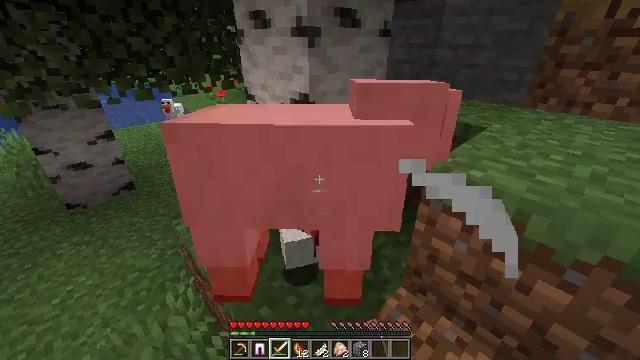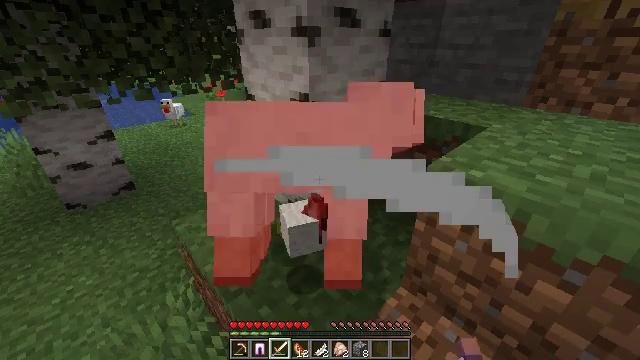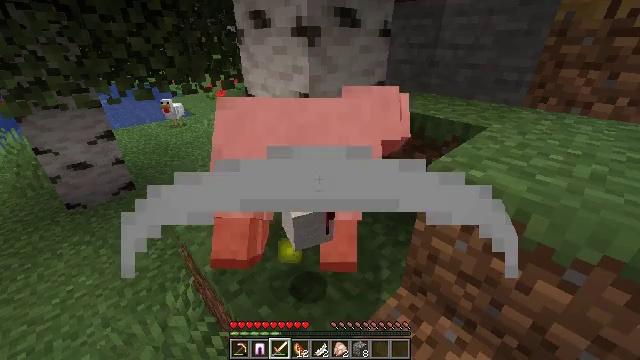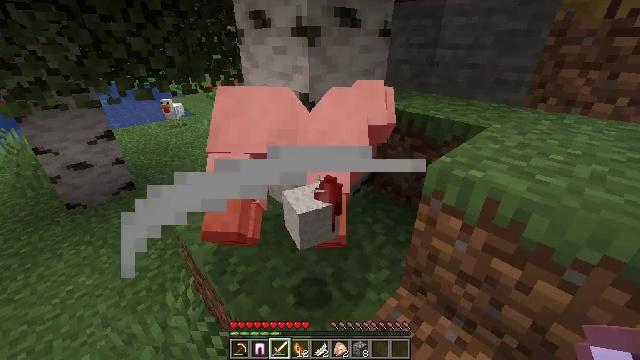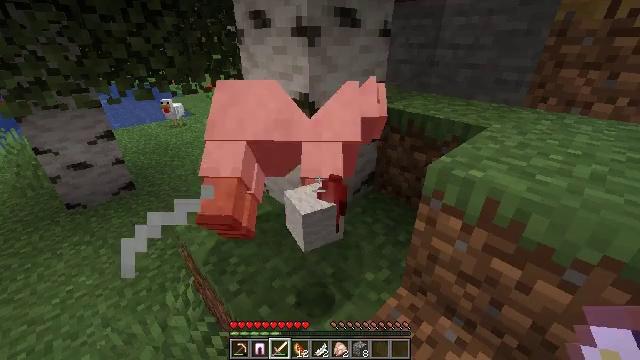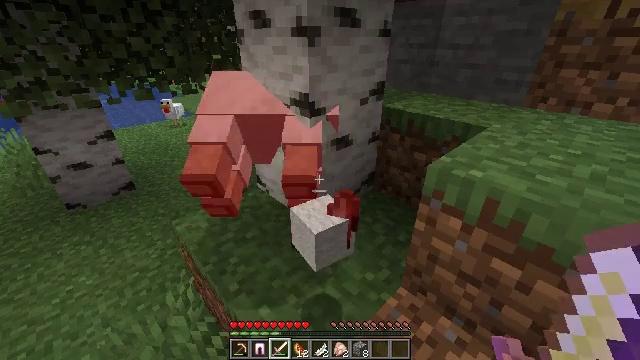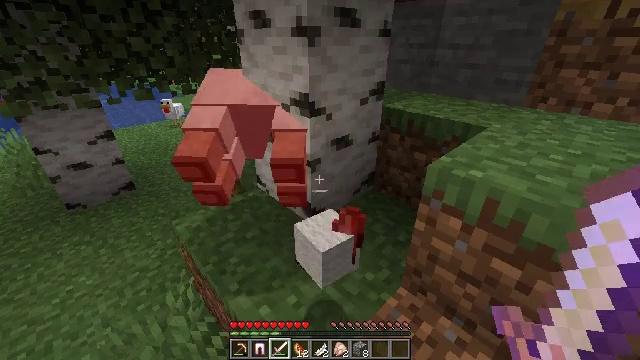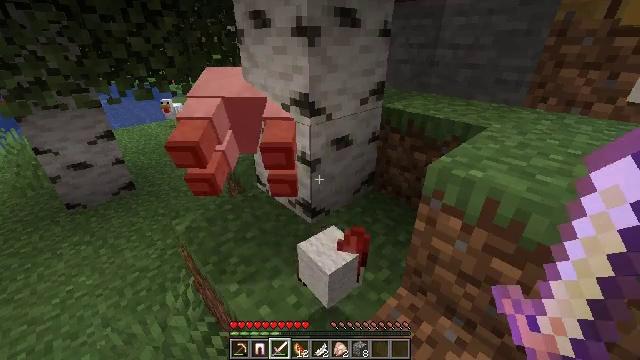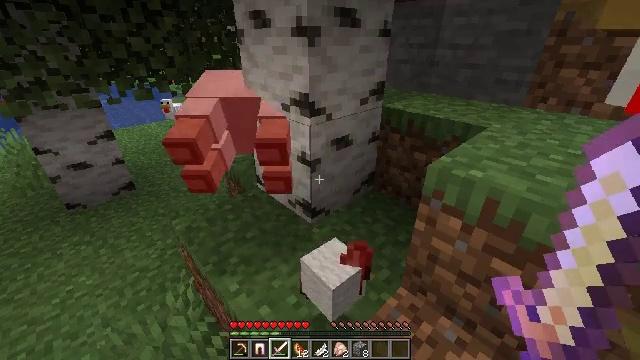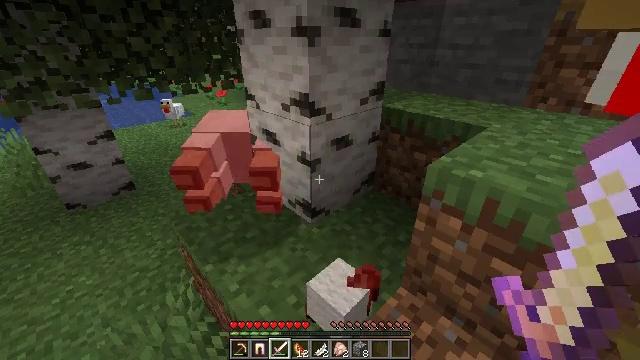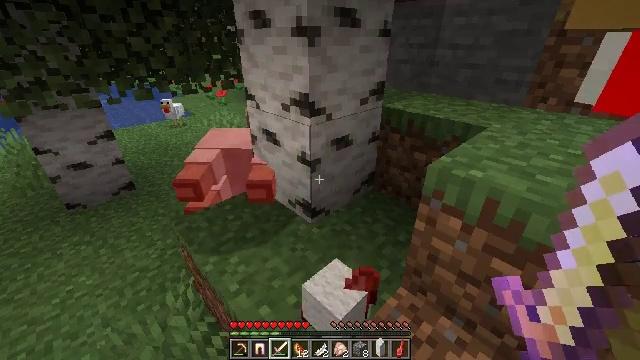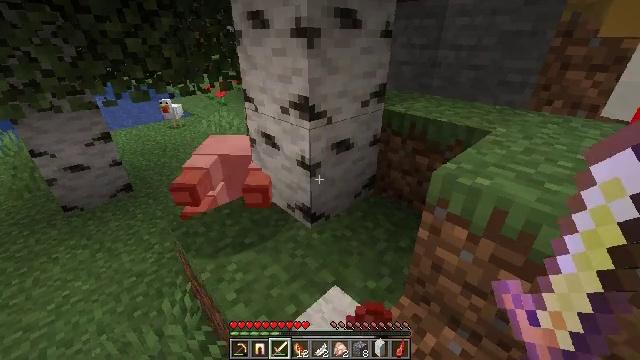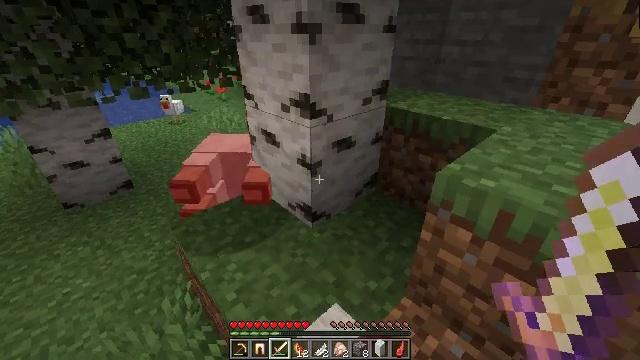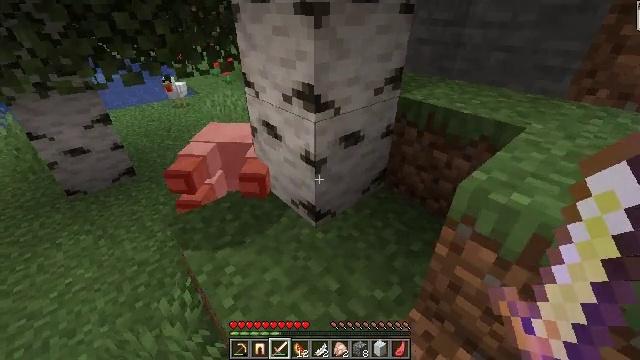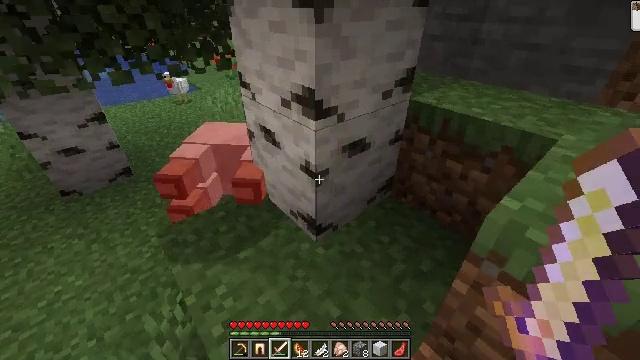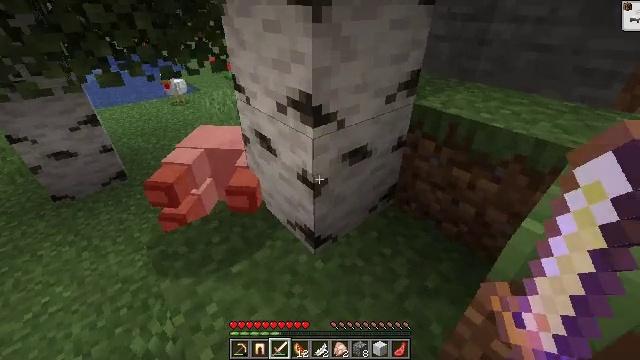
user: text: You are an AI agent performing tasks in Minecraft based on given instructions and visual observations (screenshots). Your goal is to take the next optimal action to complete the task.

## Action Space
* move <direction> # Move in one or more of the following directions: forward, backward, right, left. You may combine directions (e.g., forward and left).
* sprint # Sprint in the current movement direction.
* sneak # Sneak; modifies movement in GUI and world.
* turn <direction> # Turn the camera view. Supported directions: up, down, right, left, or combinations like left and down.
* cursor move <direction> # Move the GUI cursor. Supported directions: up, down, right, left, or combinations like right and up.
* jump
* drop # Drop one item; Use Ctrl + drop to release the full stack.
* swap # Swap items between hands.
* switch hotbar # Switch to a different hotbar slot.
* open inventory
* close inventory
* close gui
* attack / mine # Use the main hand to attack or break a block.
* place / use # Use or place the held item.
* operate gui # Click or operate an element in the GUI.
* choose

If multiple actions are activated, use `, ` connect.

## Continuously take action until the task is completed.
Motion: motion action
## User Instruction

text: Kill mobs.
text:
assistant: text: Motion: no_op
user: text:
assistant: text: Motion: no_op
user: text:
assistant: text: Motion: no_op
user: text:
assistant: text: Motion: no_op
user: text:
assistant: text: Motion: no_op
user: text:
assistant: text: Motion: no_op
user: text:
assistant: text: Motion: no_op
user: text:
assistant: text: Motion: no_op
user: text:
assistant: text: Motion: no_op
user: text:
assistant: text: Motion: no_op
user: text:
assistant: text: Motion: move forward
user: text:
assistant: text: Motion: move forward
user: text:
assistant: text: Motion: move forward, turn left and down
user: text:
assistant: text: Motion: move forward, turn left and down
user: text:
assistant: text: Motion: move forward
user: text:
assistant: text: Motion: move forward
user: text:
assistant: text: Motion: move forward, turn right
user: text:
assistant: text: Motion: move forward, turn right and down
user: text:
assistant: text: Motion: turn right
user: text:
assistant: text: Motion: turn right and up
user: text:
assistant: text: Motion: turn right
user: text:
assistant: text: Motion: turn right and up
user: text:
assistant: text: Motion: no_op
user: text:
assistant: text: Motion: turn right
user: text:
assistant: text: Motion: turn right and up
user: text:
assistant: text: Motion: turn right and up
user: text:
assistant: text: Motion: turn right
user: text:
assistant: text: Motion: move forward, turn right
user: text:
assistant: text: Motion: move forward, turn right
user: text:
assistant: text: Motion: move forward, turn right and up